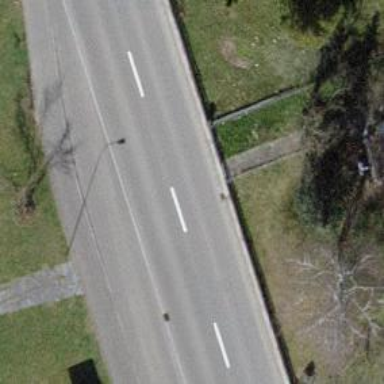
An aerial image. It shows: Secondary road with asphalt surface and sidewalks on both sides.